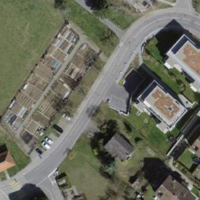
EUNIS habitat code: 55
Species observed at this site:
Leucanthemum ircutianum